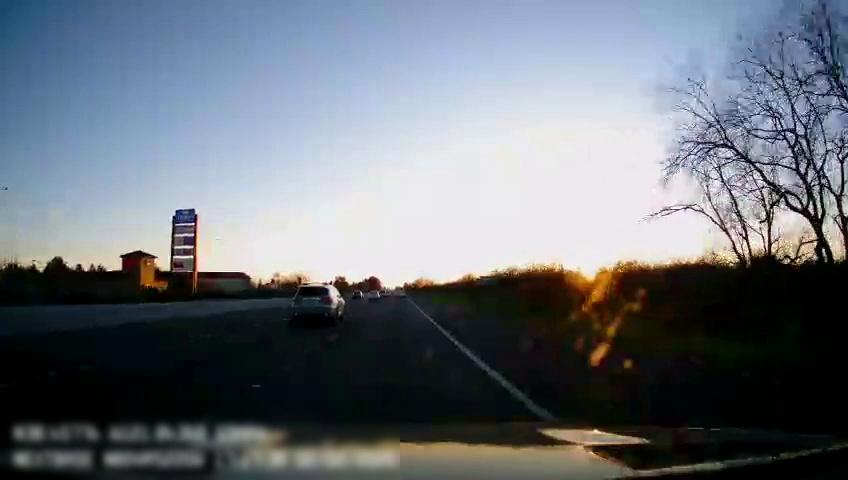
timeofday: Dusk/Dawn/Twilight
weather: Sunny
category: Drivable Space
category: Vehicles | Other LV
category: Vehicles | Car
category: Vehicles | SUV
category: Vehicles | Car
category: Lanes | Current Lane
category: Lanes | Alternate Lane
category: Lanes | Alternate Lane